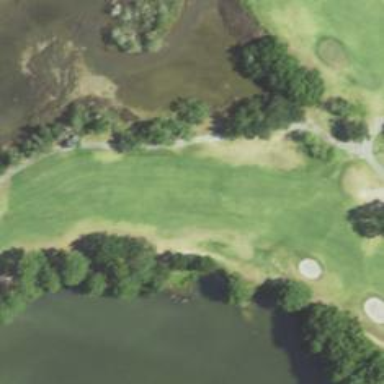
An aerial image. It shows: Golf hole.